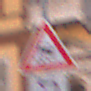
Verkehrszeichen: SchleuderOderRutschgefahr
Zusatzzeichen unten: RichtungsangabeDurchPfeile2
Umgebung: Outdoor, Urban
Tageszeit: SunriseSunset
Wetter: Clear
Licht: Natural
Jahreszeit: NotSpecified
Kontrast: MediumContrast